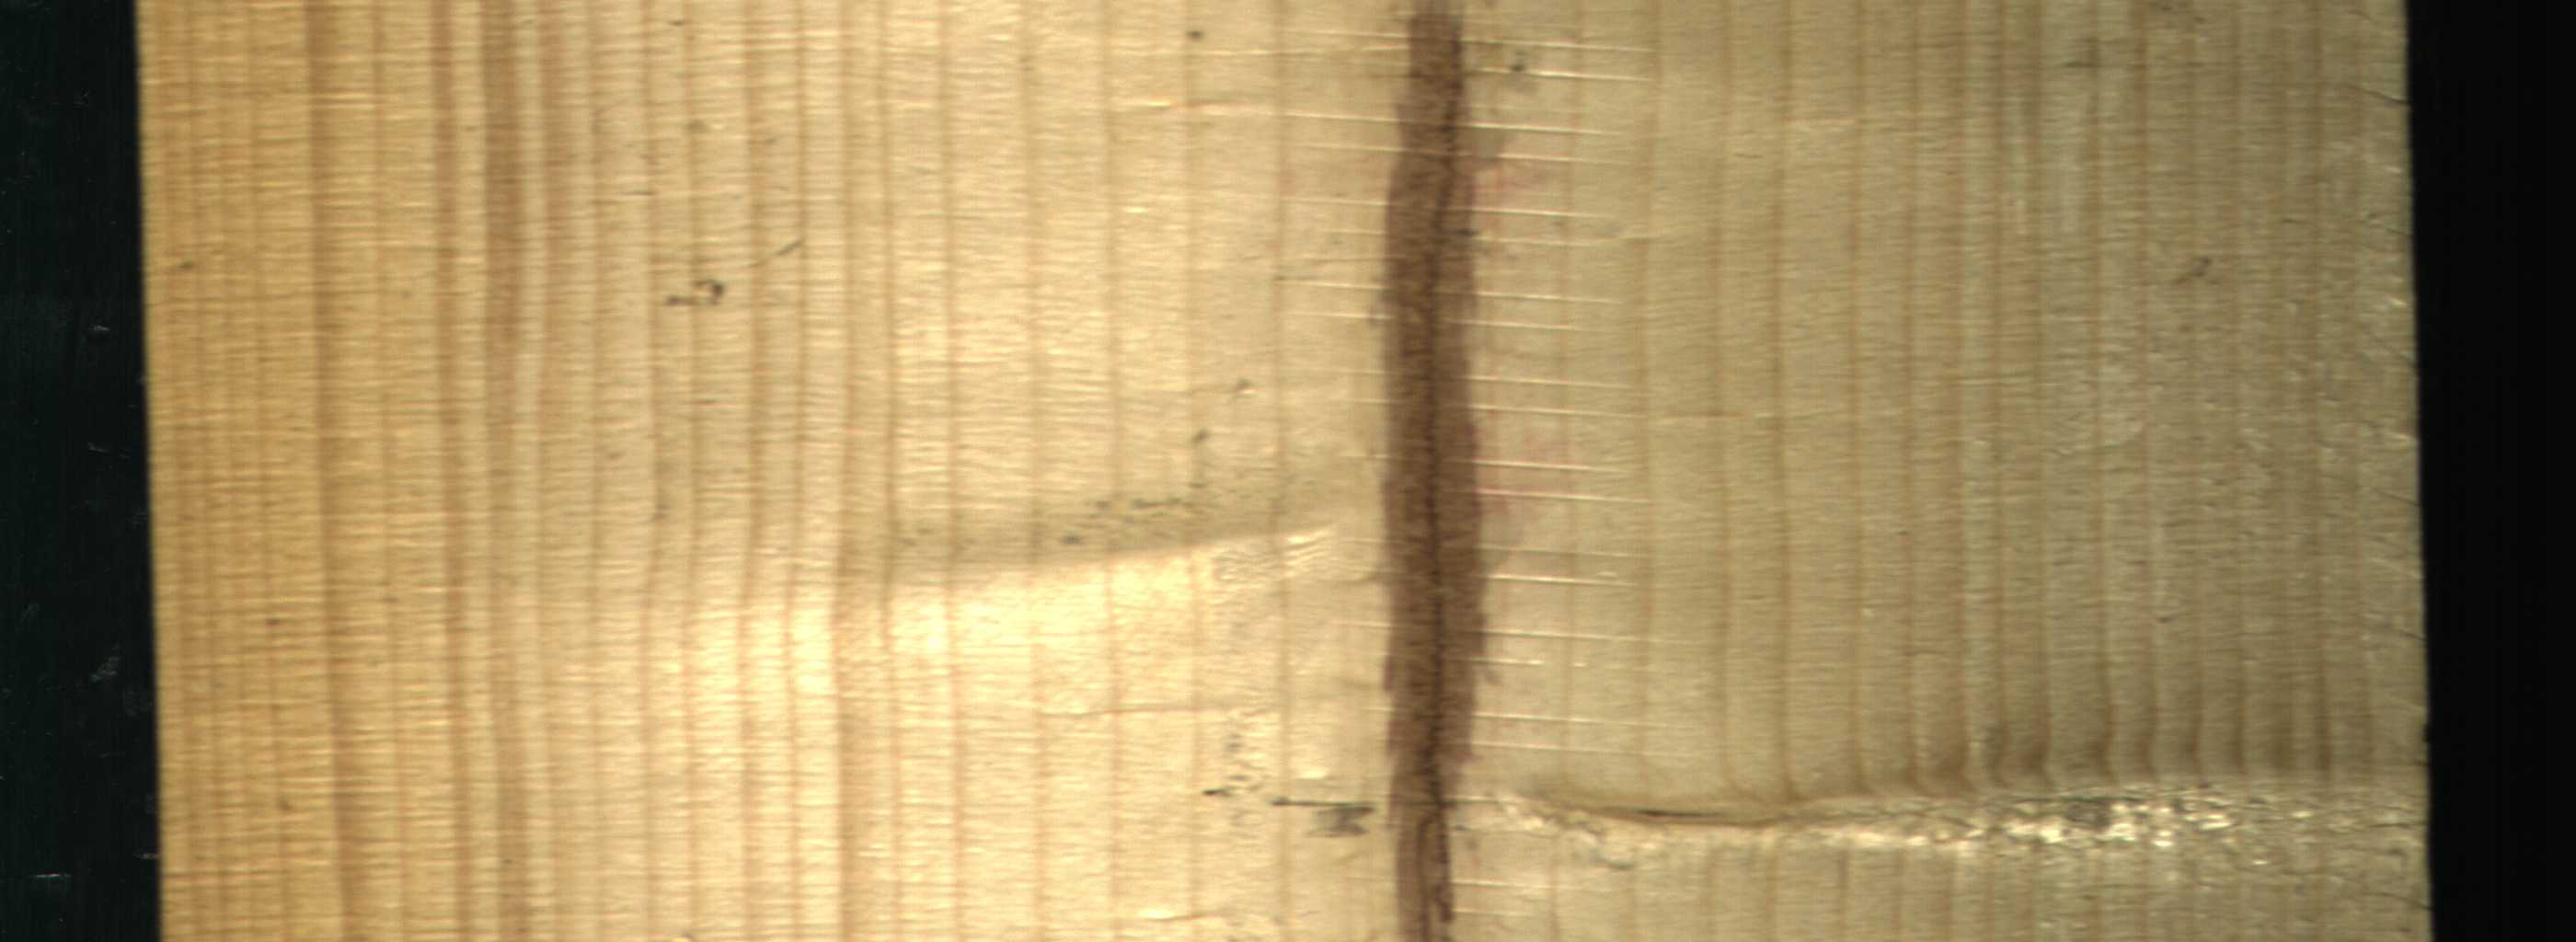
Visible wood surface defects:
Marrow
Live_Knot